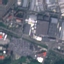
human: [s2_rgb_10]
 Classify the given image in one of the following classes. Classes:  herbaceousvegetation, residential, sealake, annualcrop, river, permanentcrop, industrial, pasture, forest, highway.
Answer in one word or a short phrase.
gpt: Industrial